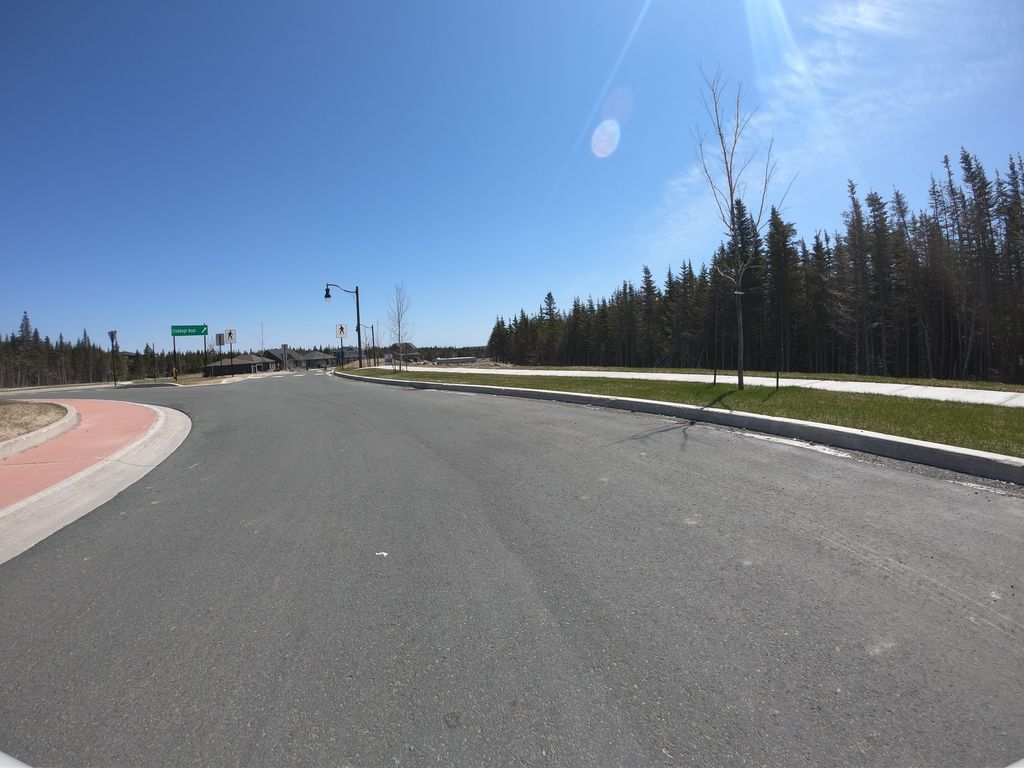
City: st_johns